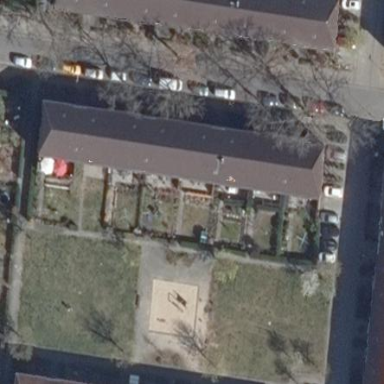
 designed for leisure activities on land."